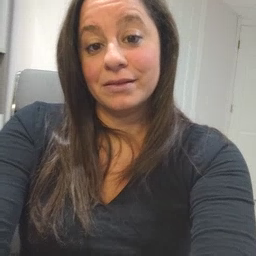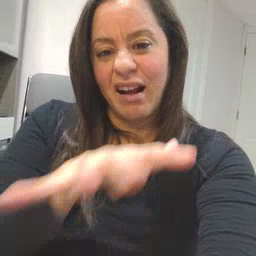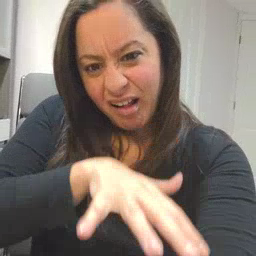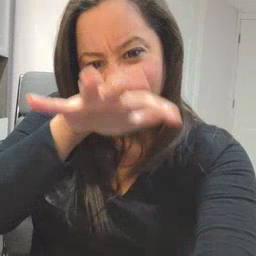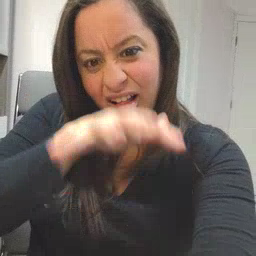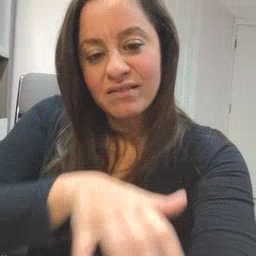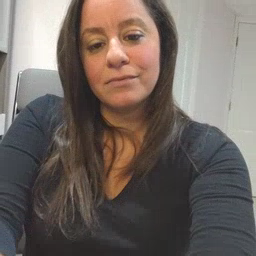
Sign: alligator